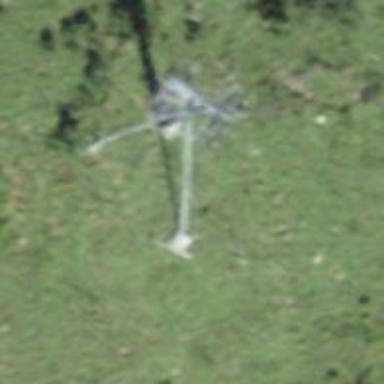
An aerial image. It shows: Pylon for aerialway.